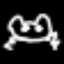
Label: frog